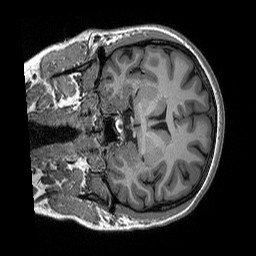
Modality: T1w
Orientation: coronal
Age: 28
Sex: female
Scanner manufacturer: siemens
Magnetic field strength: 3 T
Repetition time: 2.3 s
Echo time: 0.00298 s